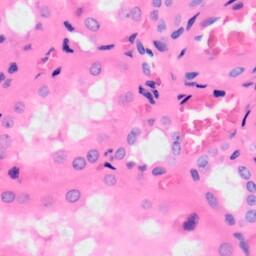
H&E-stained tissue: Kidney